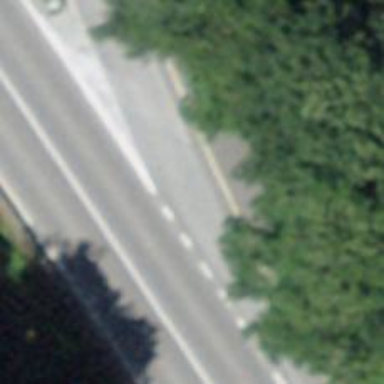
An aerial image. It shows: Unclassified road with paved surface.